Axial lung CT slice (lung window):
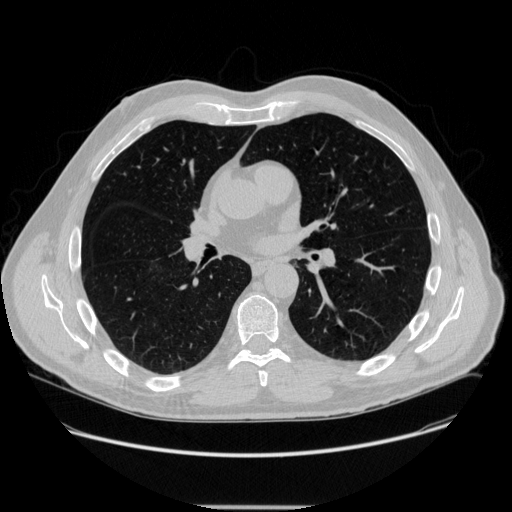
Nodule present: no